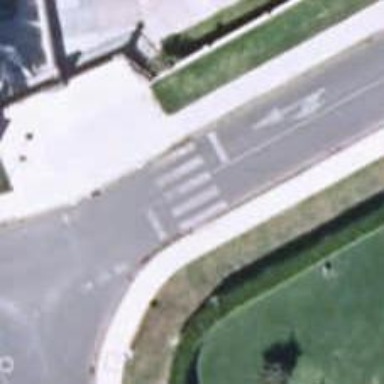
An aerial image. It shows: Uncontrolled road crossing.